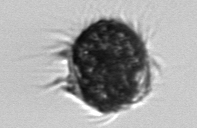
Label: Mesodinium